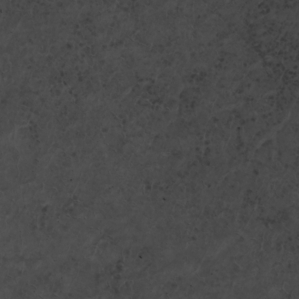
Label: non_frost